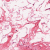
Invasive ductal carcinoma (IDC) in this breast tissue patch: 0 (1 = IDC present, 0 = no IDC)